Question: I am using SQL Server 2012. When I make an 'identity' column which starts from 1 and increases by 1 on
each insert but suddenly me identity increases from a huge margin

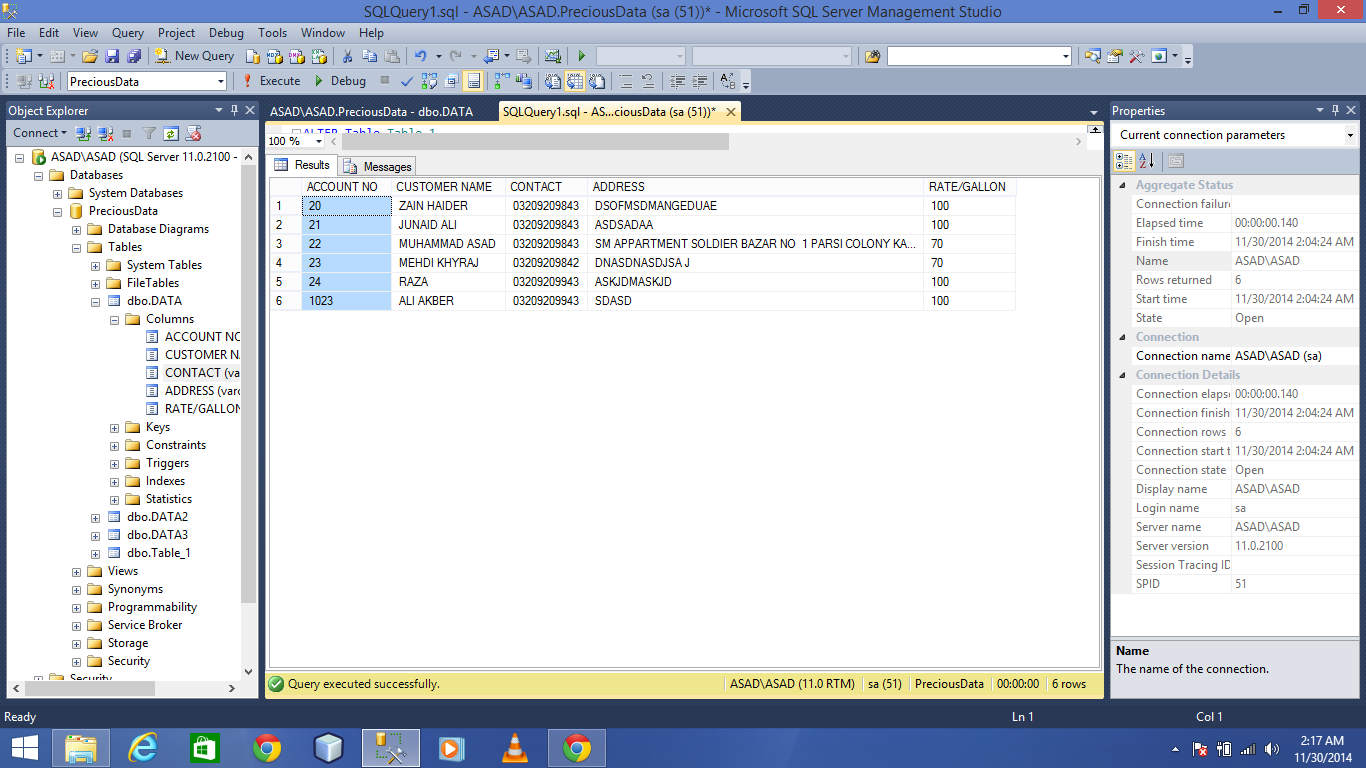
Answer: This can only happen, if you have deleted many rows recently and so your 'IDENTITY' column will start from the last seed value. Yes, you can reseed the identity column using 'DBCC' command utility like below but that's unnecessary. Let, the identity column increase in it's normal way and you shouldn't be much worried about that.
'''
DBCC CHECKIDENT ('table_name', RESEED, 25);
'''